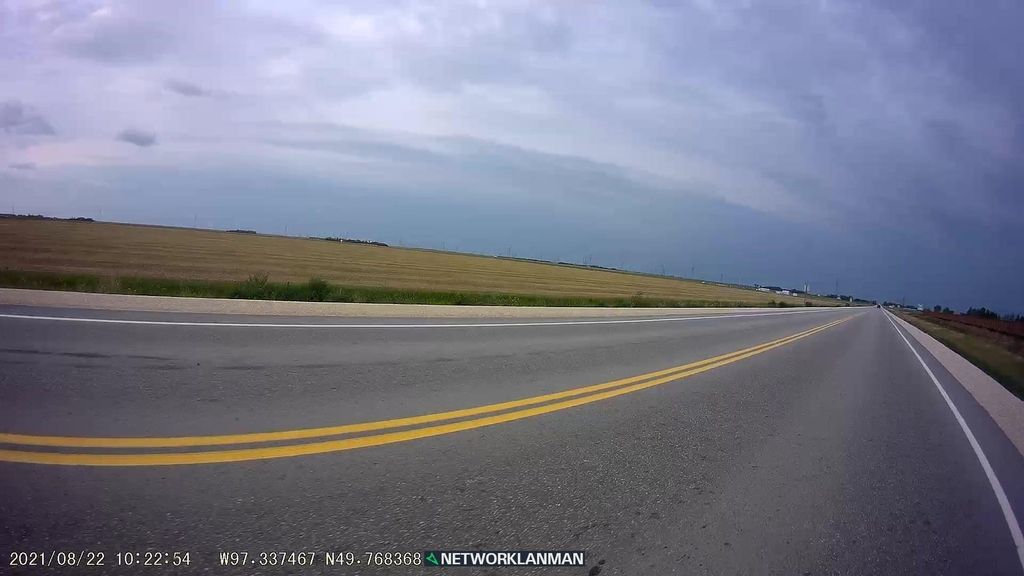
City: winnipeg